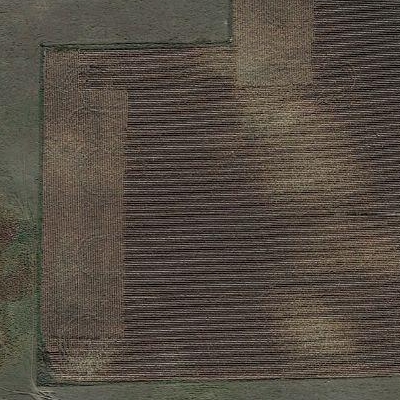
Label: bField